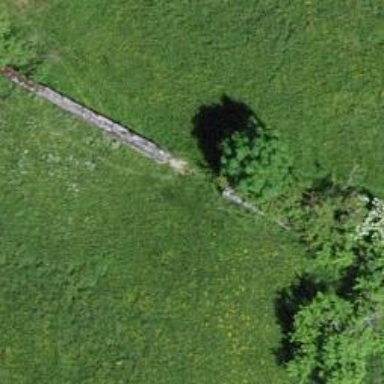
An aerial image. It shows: Hedge barrier.